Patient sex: M
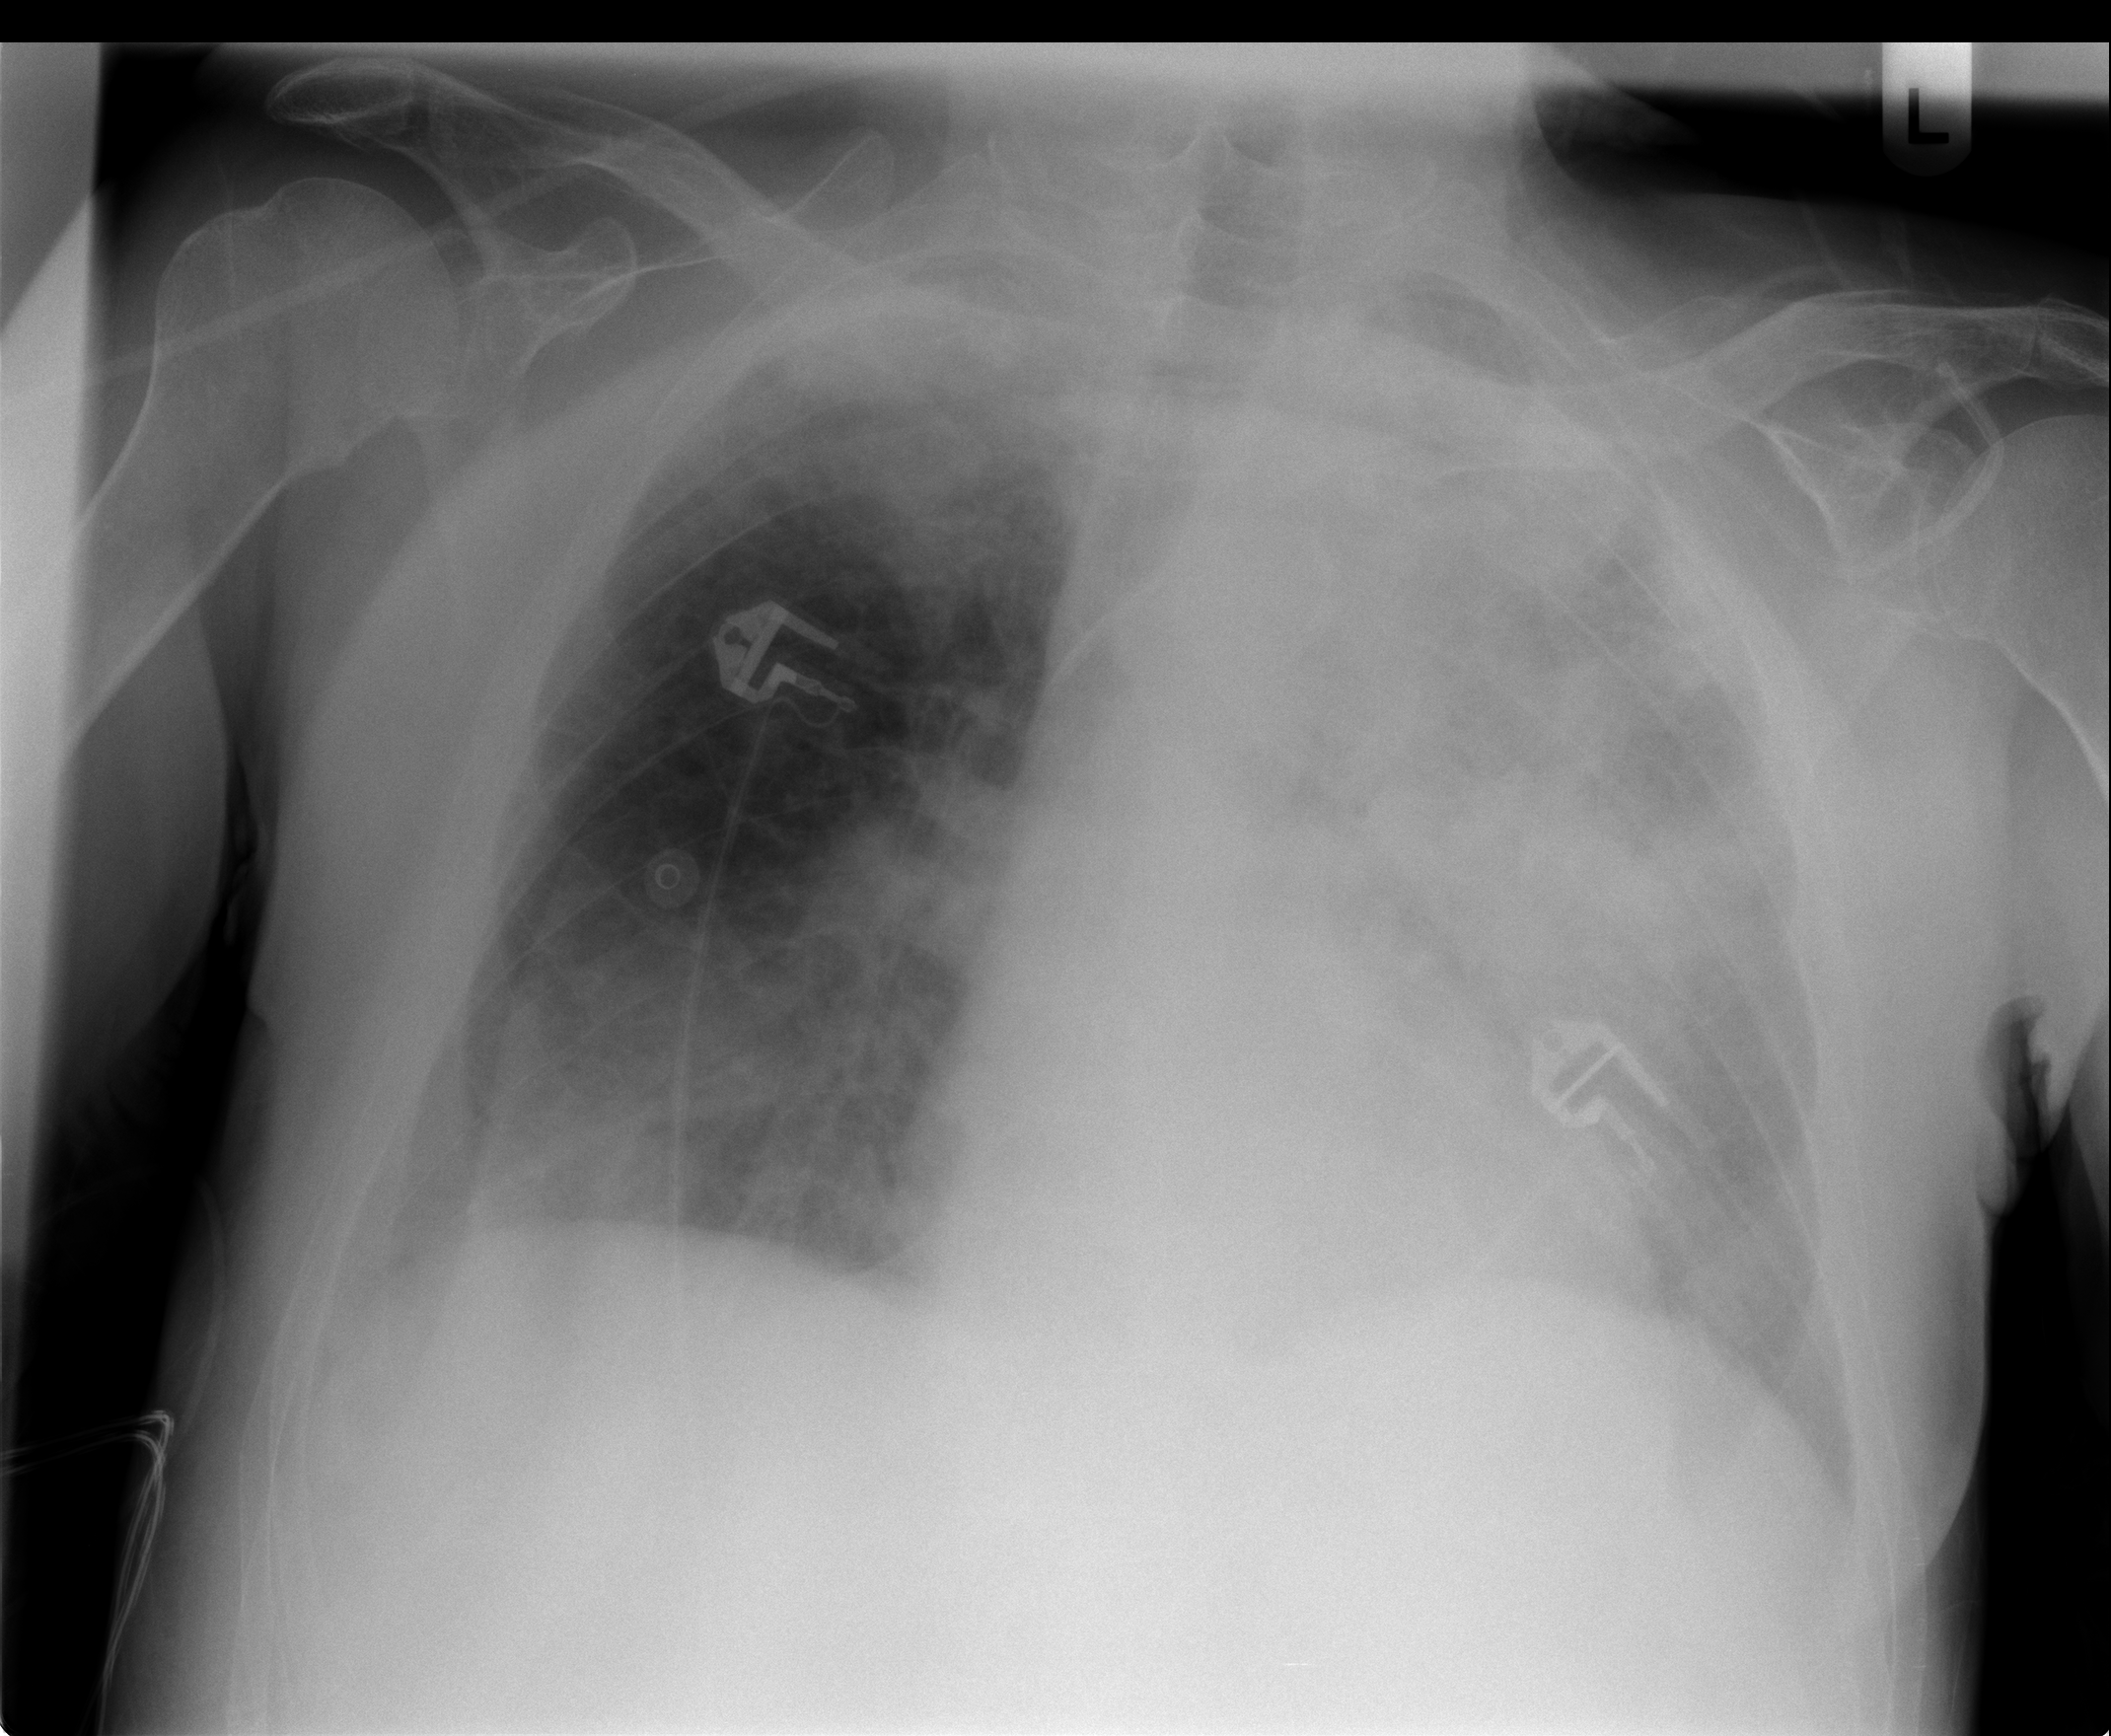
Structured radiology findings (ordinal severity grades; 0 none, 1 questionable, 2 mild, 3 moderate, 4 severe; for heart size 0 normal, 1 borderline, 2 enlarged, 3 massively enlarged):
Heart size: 0
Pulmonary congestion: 0
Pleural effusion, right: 1
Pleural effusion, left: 2
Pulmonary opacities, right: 3
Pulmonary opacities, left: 4
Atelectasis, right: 2
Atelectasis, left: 3